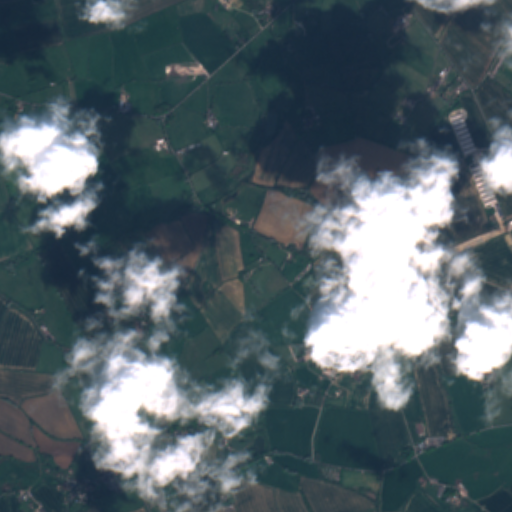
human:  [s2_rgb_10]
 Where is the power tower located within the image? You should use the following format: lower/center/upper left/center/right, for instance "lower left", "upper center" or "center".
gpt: The power tower is located in the upper right of the image.
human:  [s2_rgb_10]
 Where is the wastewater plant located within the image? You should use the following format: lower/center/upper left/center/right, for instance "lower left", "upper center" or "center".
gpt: The wastewater plant is located in the upper center of the image.
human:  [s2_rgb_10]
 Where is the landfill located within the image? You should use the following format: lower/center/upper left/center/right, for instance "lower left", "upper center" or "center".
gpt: There is no landfill in the image.